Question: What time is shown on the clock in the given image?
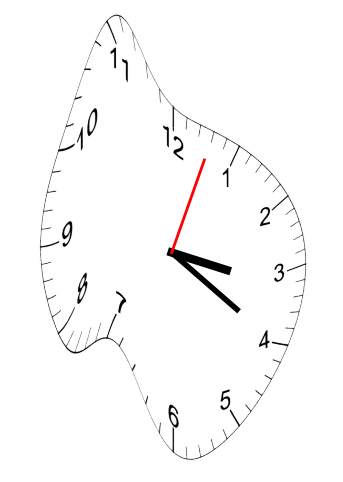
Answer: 03:20:03